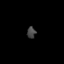
Tissue: prostate
Cell type: Epithelial cells
Senescence score: 0.3224
Nuclear area (px): 98
Mean DAPI intensity: 66.755